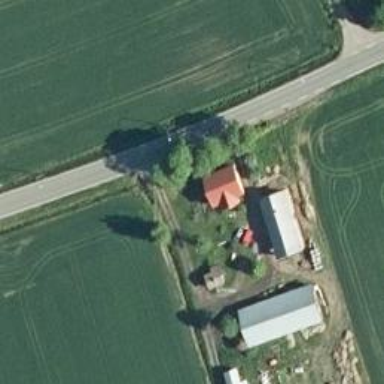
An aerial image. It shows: Farm.